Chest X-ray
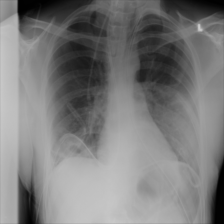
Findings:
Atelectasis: negative
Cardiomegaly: negative
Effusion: positive
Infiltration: positive
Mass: negative
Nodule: negative
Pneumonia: negative
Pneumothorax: negative
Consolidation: negative
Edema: negative
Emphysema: negative
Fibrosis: negative
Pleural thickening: negative
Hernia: negative